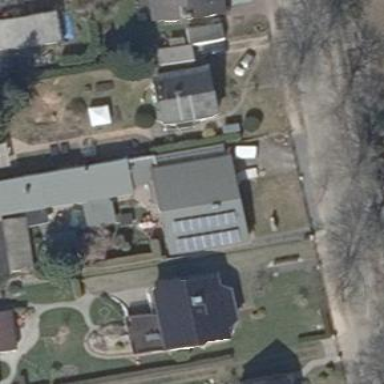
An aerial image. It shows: Detached building.